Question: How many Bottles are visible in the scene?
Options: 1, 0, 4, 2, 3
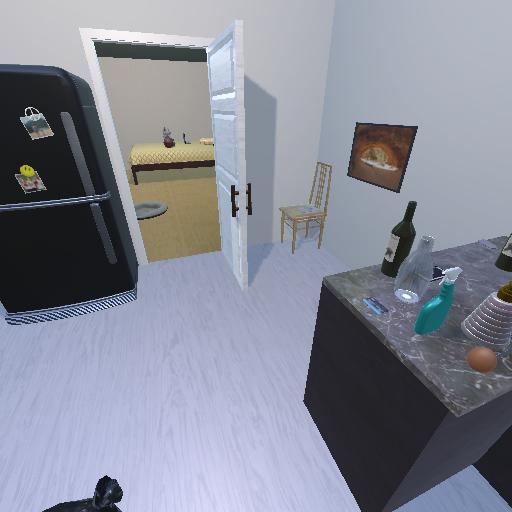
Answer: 1